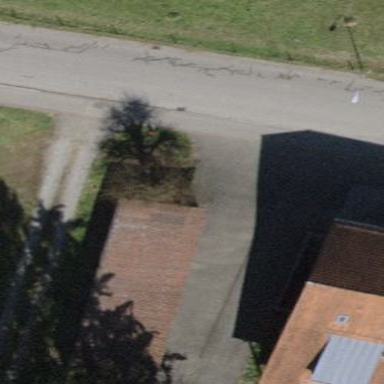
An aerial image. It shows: Parking area with sheds built on the roof.